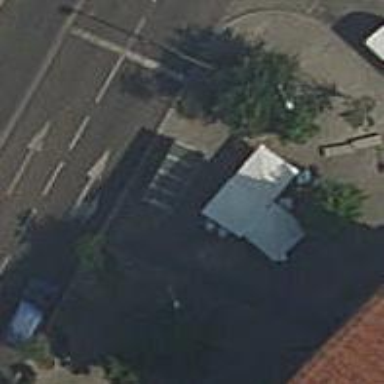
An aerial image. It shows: Bus stop with sheltered platform for public transport.